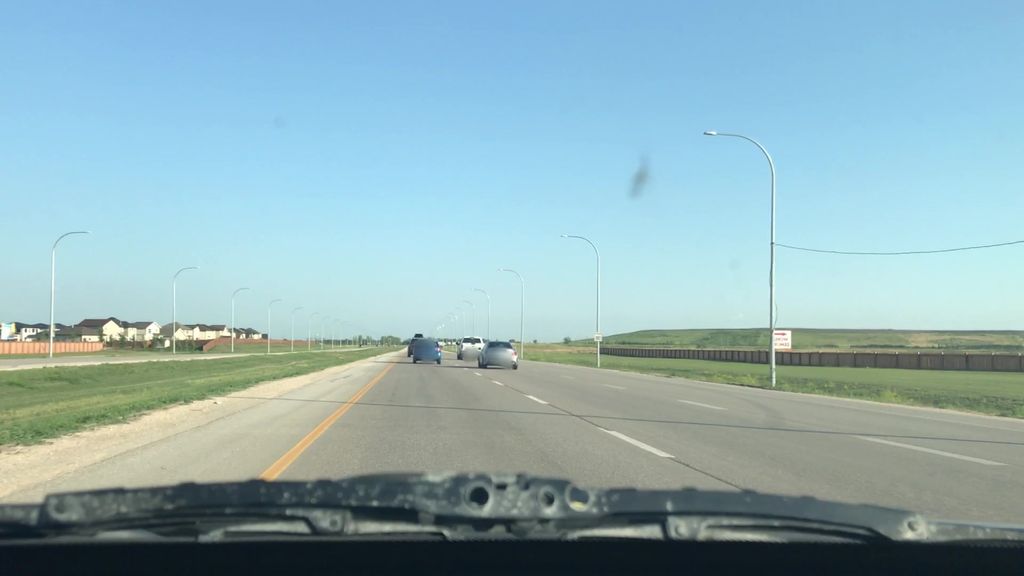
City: winnipeg